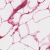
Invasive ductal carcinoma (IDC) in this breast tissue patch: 0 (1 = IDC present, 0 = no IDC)